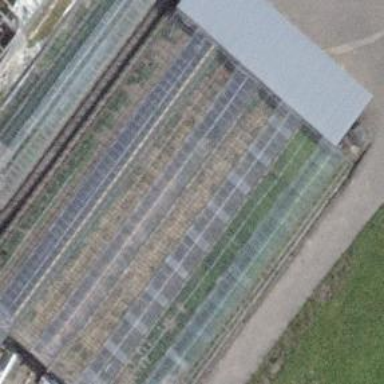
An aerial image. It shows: Greenhouse.